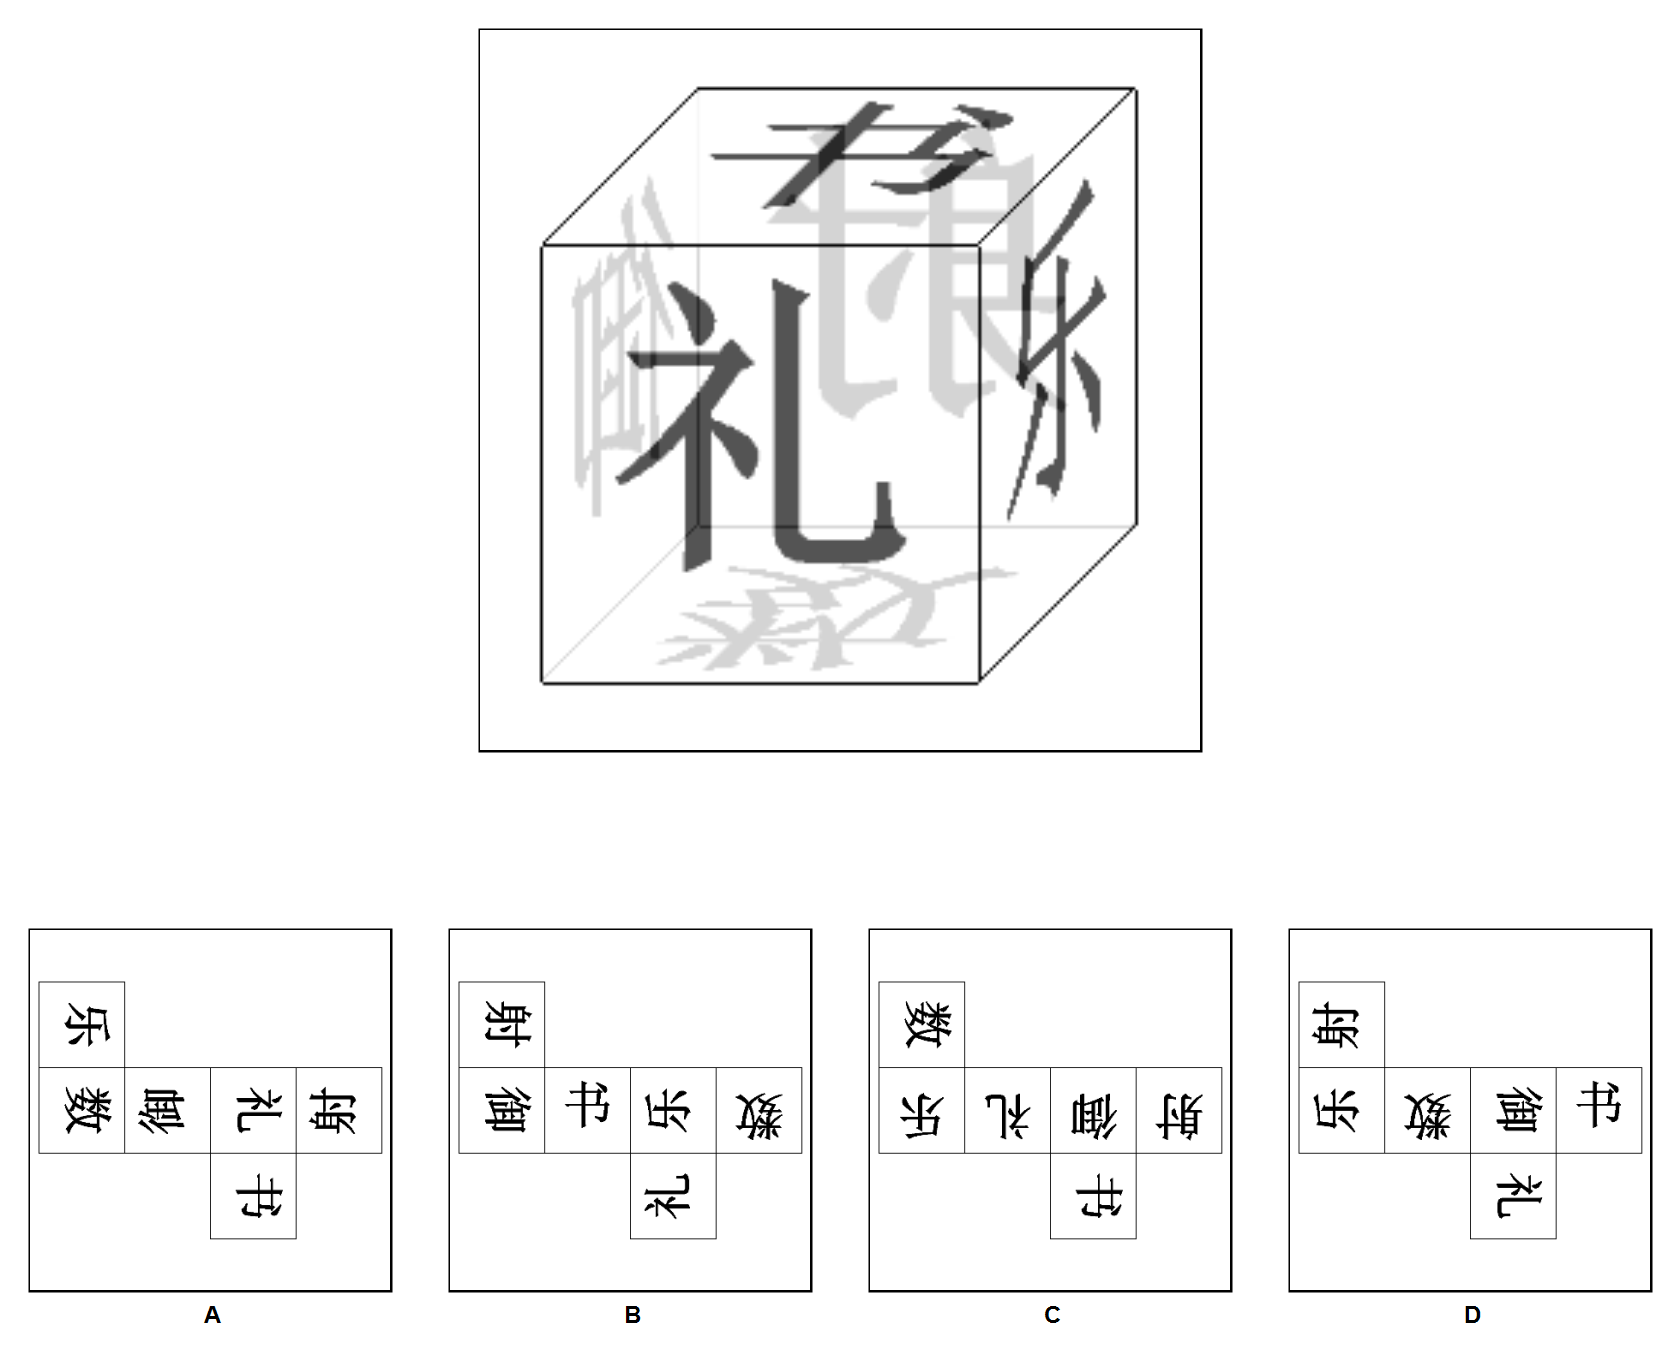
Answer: A